Fundus camera: zeiss
Shooting center: fovea
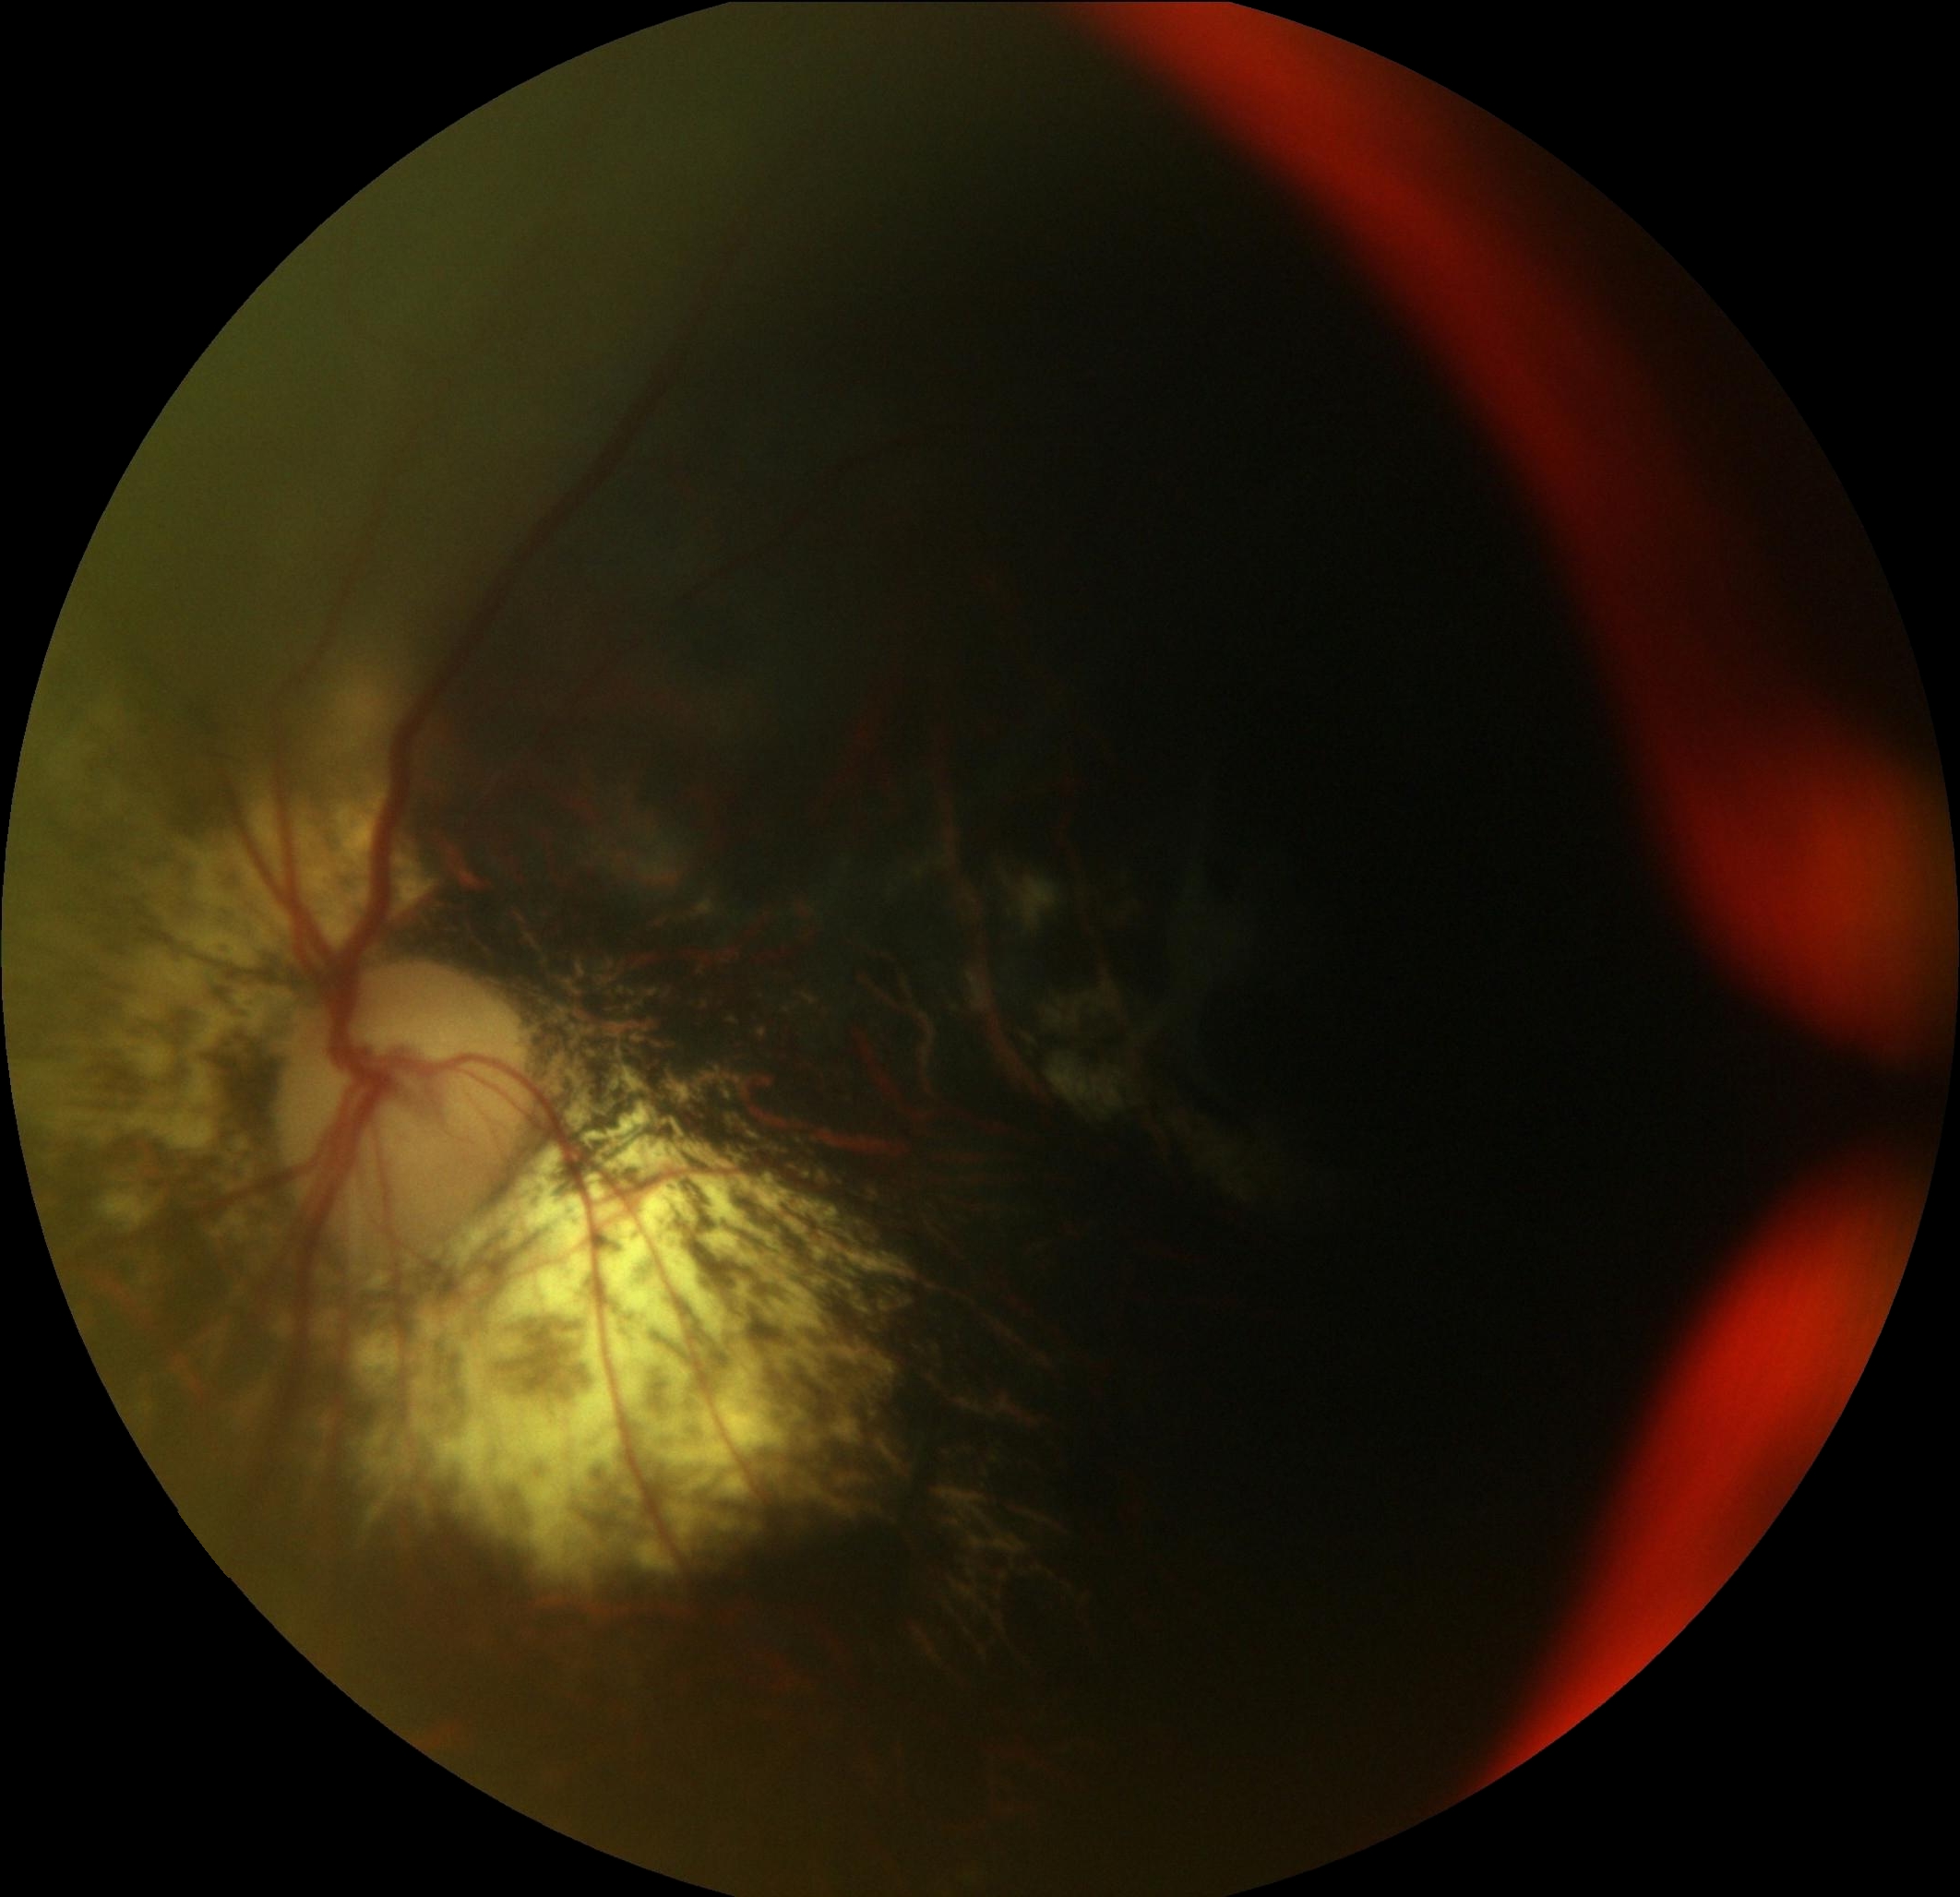
Pathologic myopia: yes
Patchy retinal atrophy: present
Retinal detachment: absent